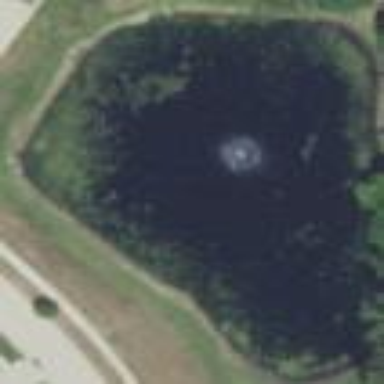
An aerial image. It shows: Pond surrounded by basin.